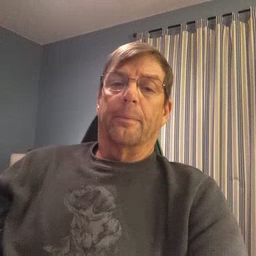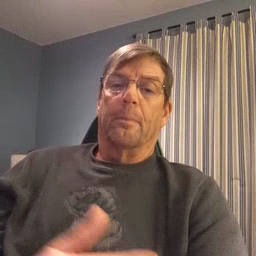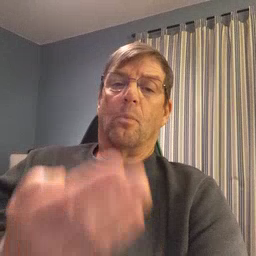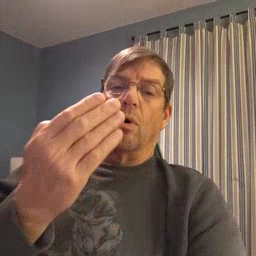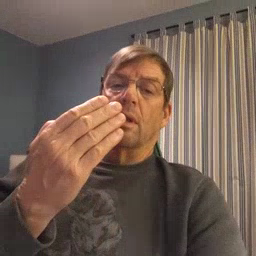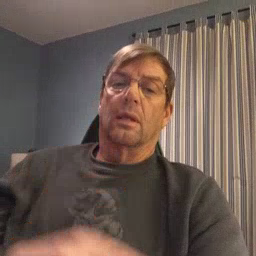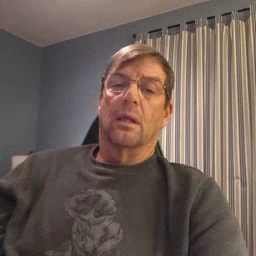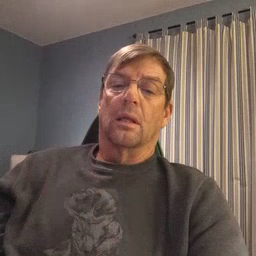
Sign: morning